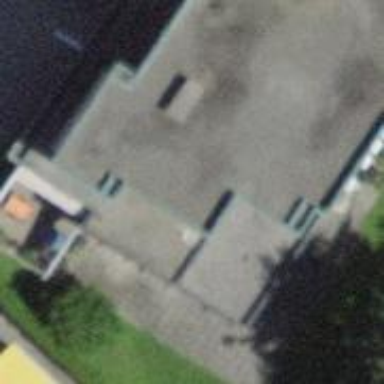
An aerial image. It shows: Café.